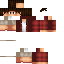
A male human skin with medium skin, wearing brown long hair dressed in a red tshirt and brown shorts, featuring a closed mouth.